Question: I am creating a simple login system but looks like the divs interact with each other. Div2 gets in front of Div1:

There are a few labels and the rest of the text buttons behind the red div.
My ASP.NET code:
'''
<div id ="LoginPannel"> /* <-- this is div 1*/
<asp:Button ID="Button1" runat="server" Text="Login" OnClick="Button1_Click1" />
<asp:Label ID="Label1" runat="server" Text="Username" Font-Bold="True" ></asp:Label>
<asp:Label ID="Label2" runat="server" Text="Password" Font-Bold="True"></asp:Label>
<asp:TextBox ID="TextBox1" runat="server"></asp:TextBox>
<asp:TextBox ID="TextBox2" runat="server"></asp:TextBox>
<asp:Label ID="Label3" runat="server" Text="Login"></asp:Label>
<asp:Button ID="Button3" runat="server" Text="Having Problems?" OnClick="Button3_Click" />
</div>
<div id="topForm"> /* <-- this is div 2 */
</div>
'''
And the code behind 2 divs is this.
CSS code:
'''
#LoginPannel{
border-style: none;
background-color: #263540;
position:absolute;
top: 42%;
left:25%;
width:268px;
height: 115px;
-webkit-border-radius: 10px;
-moz-border-radius: 10px;
border-radius: 10px;
}
#topForm {
position: absolute;
top: 0%;
left:0;
z-index:0;
width: 500px;
height:500px;
background-color: red;
}
'''
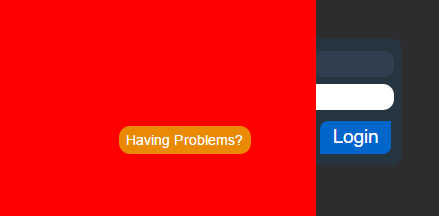
Answer: Apparently you are just missing 'z-index: 1;' in your Login panel.
---
'''
#LoginPannel {
border-style: none;
background-color: #263540;
position: absolute;
z-index: 1;
top: 42%;
left: 25%;
width: 268px;
height: 115px;
-webkit-border-radius: 10px;
-moz-border-radius: 10px;
border-radius: 10px;
}
#topForm {
position: absolute;
top: 0%;
left: 0;
width: 500px;
height: 500px;
background-color: red;
}
'''
'''
<div id="LoginPannel">
<asp:Button ID="Button1" runat="server" Text="Login" OnClick="Button1_Click1" />
<asp:Label ID="Label1" runat="server" Text="Username" Font-Bold="True"></asp:Label>
<asp:Label ID="Label2" runat="server" Text="Password" Font-Bold="True"></asp:Label>
<asp:TextBox ID="TextBox1" runat="server"></asp:TextBox>
<asp:TextBox ID="TextBox2" runat="server"></asp:TextBox>
<asp:Label ID="Label3" runat="server" Text="Login"></asp:Label>
<asp:Button ID="Button3" runat="server" Text="Having Problems?" OnClick="Button3_Click" />
</div>
<div id="topForm">
</div>
'''